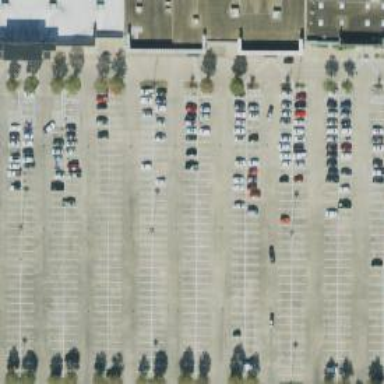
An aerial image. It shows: Parking space is available.